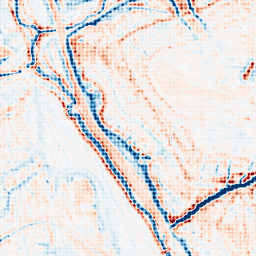
Category: edge_preserving
Decomposition family: bilateral
Decomposition parameters: d: 15
sigma_color: 25
sigma_space: 50
Upsampling method: sinc_blackman
Upsampling parameters: scale: 4
kernel_size: 4
Upsampling scale: 4